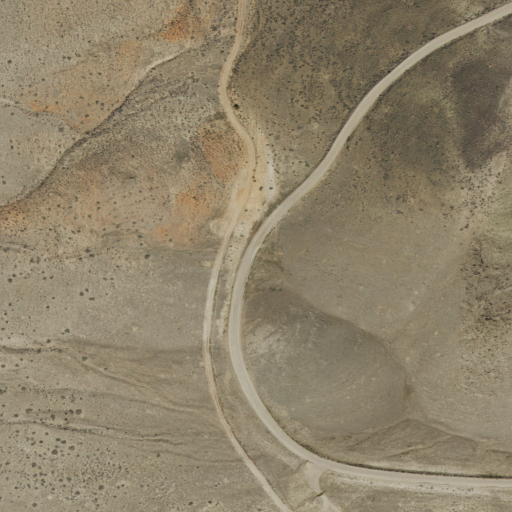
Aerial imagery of gap in Utah named Johnson Pass containing shrub and grassland